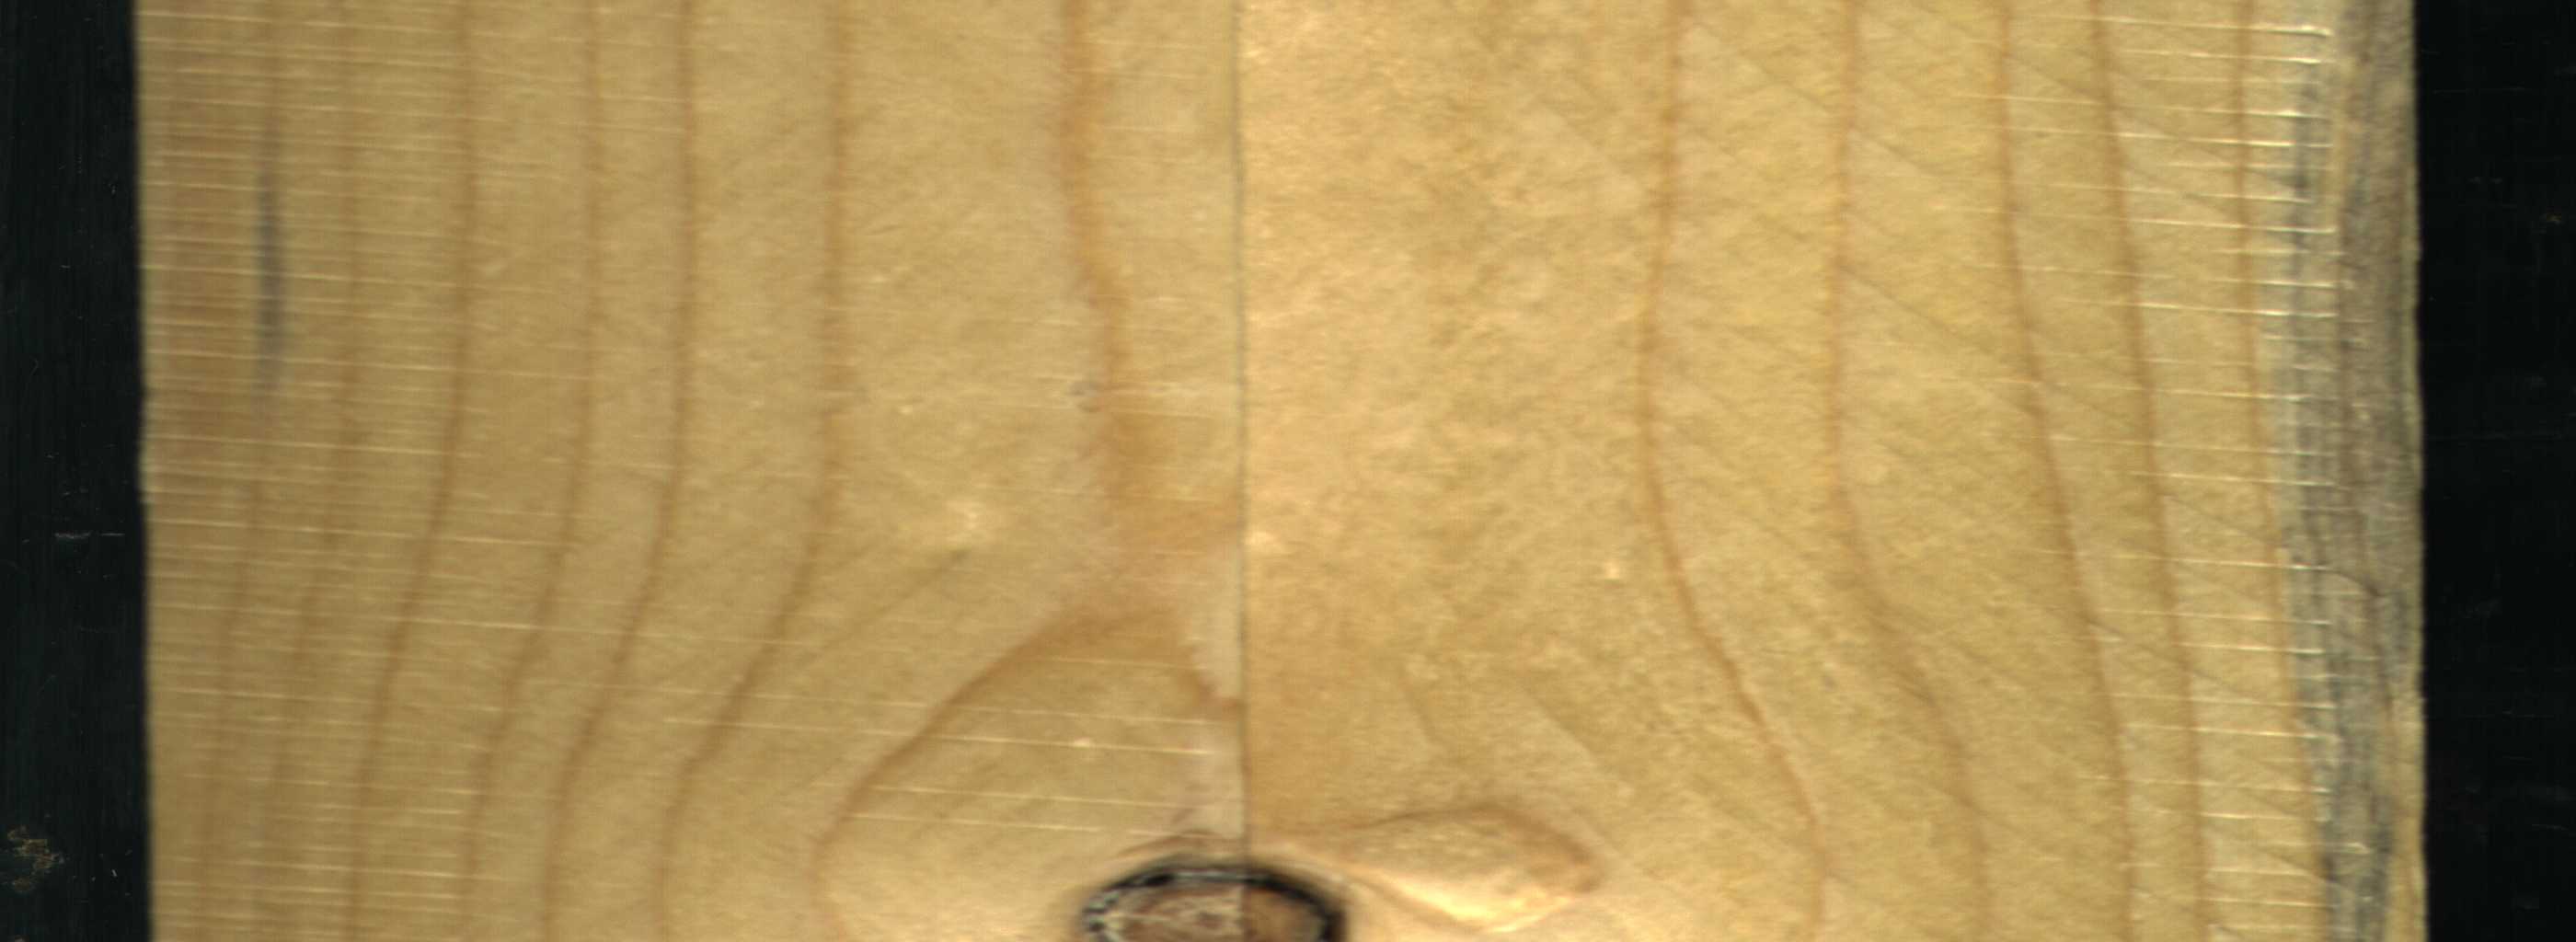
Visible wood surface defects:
Blue_Stain
Dead_Knot